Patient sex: F
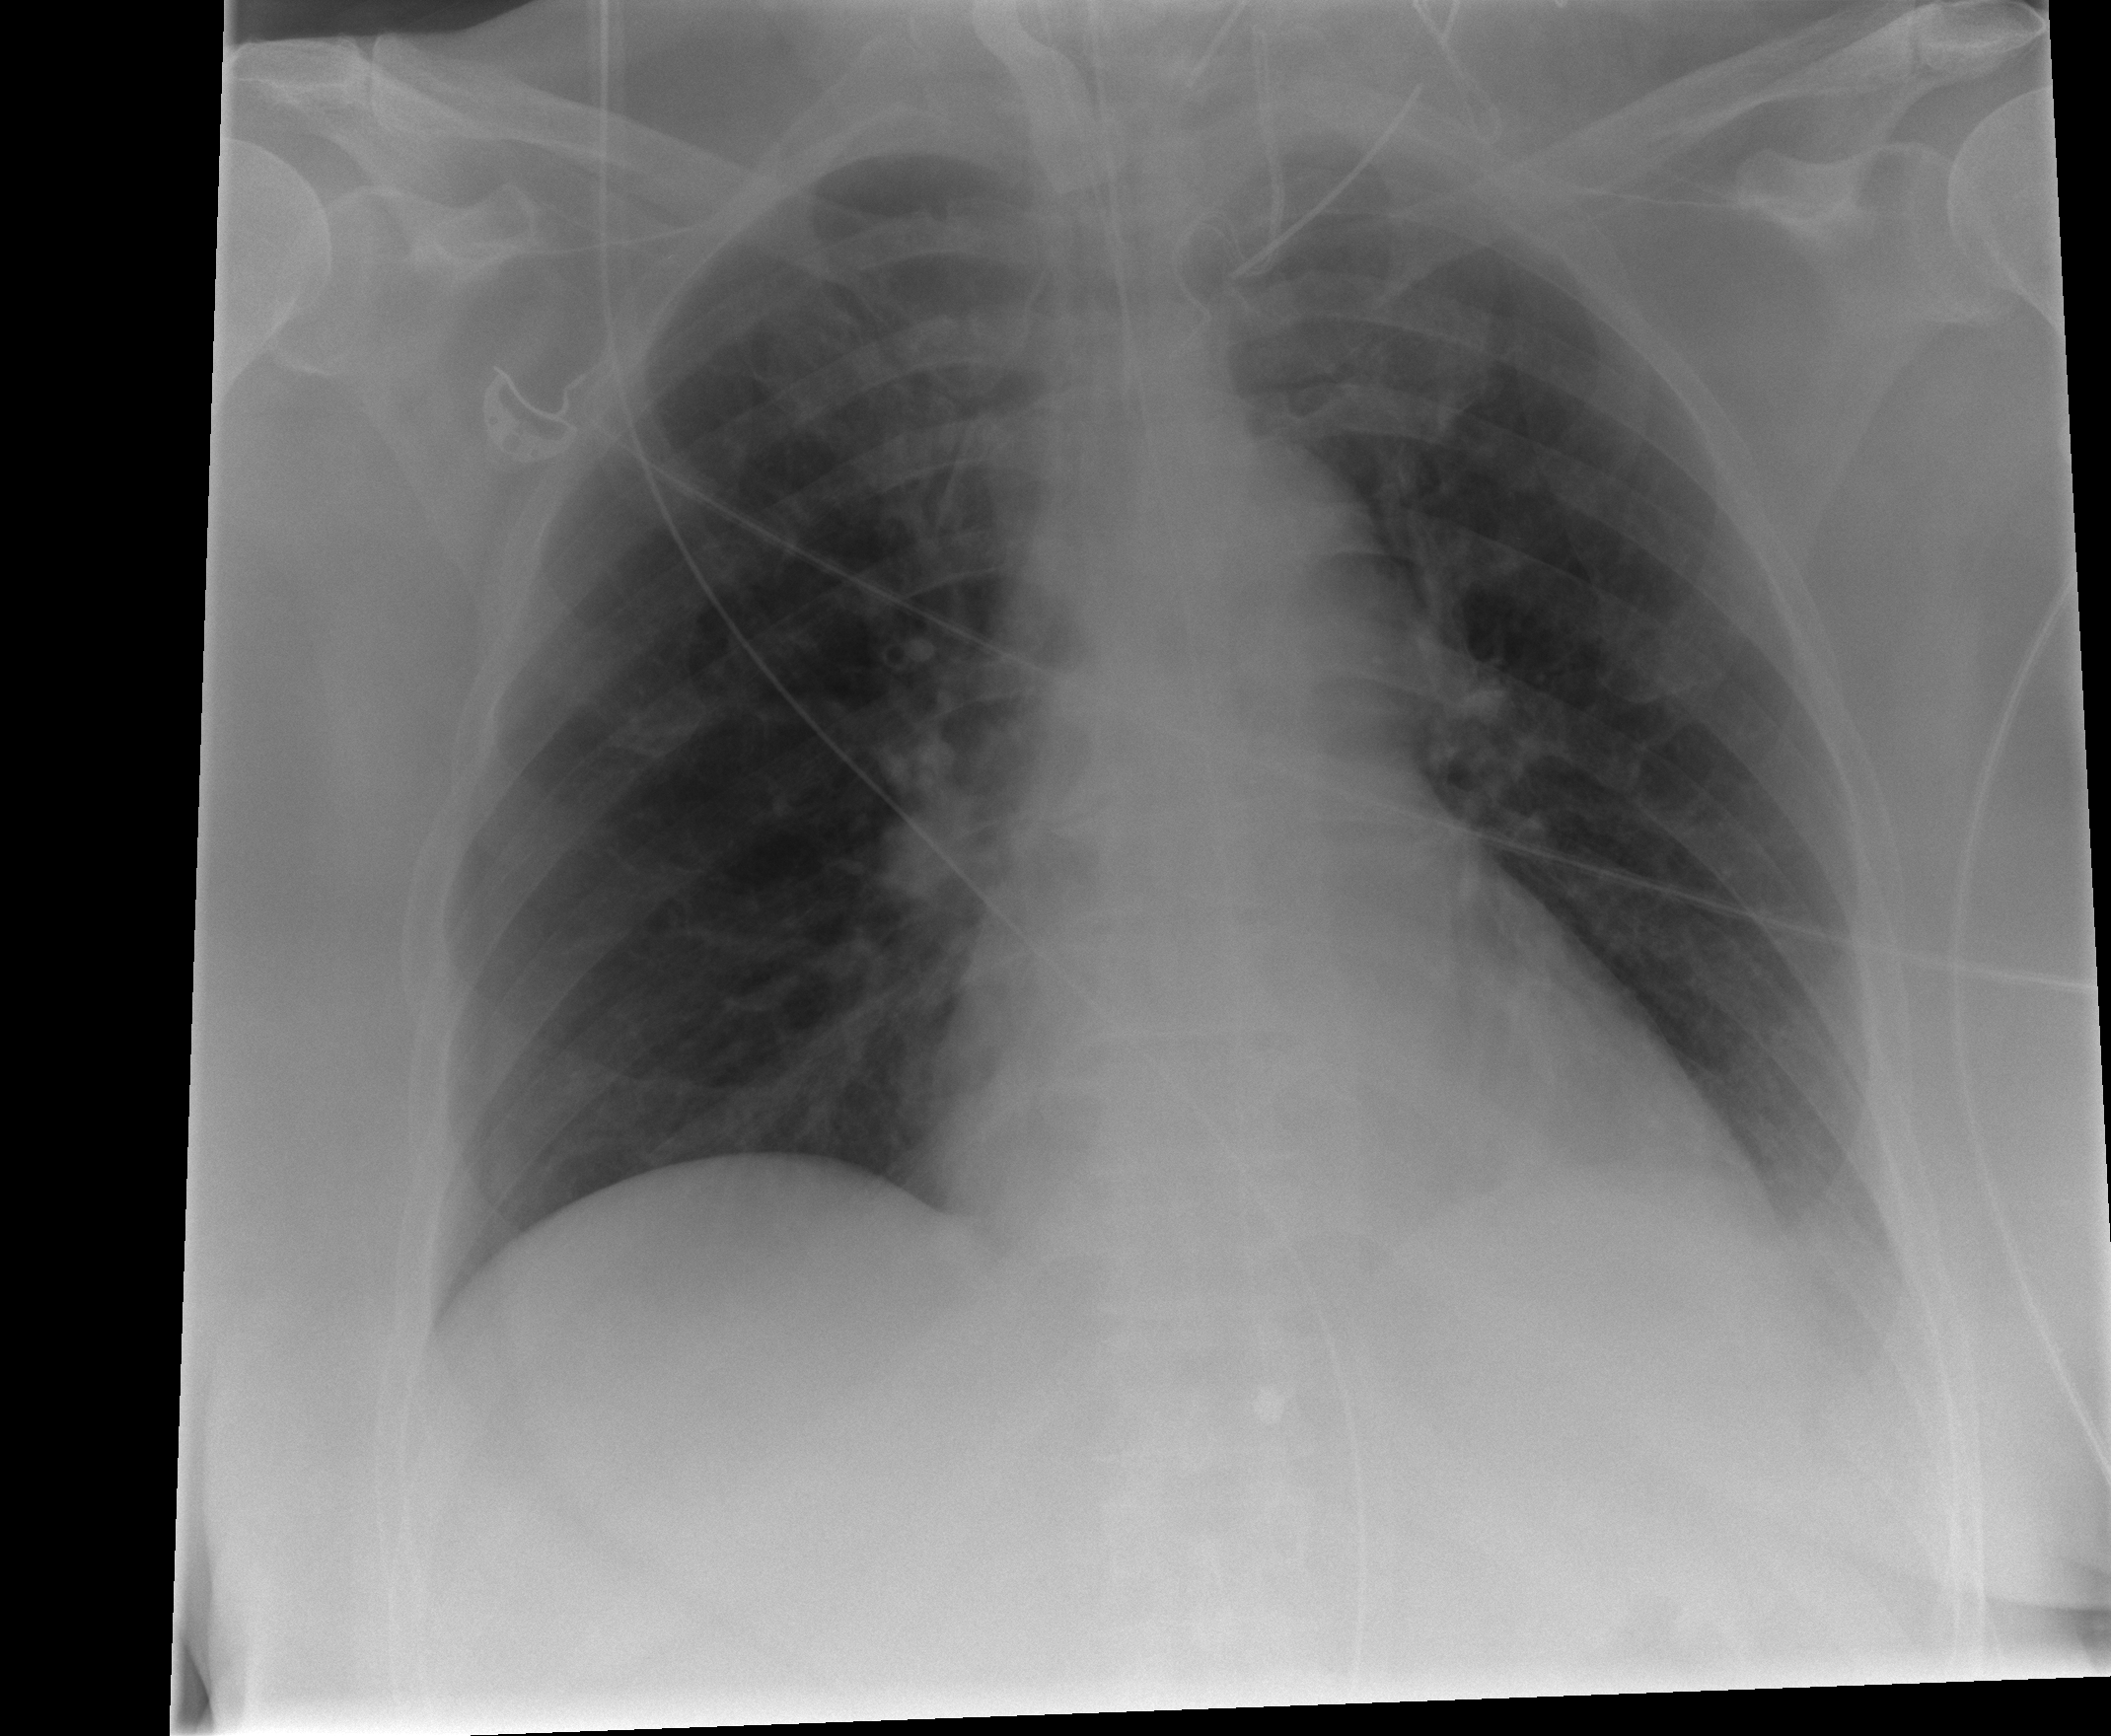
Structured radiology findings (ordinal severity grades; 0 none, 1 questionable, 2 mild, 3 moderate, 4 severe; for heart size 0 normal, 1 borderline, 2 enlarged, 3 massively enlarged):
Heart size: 0
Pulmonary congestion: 0
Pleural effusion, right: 0
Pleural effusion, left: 1
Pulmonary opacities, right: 0
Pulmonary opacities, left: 0
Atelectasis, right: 0
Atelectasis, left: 2